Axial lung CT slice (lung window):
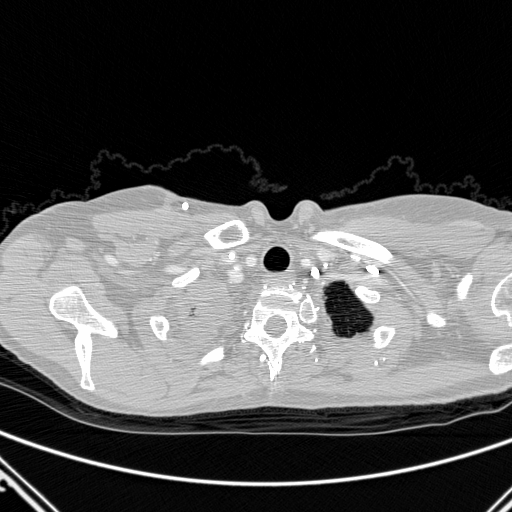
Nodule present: no